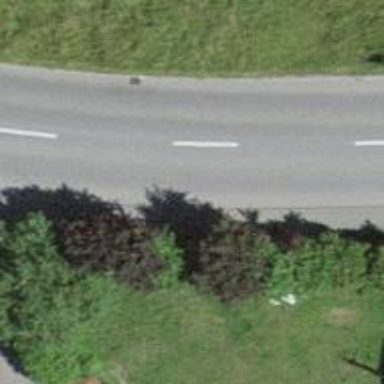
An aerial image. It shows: Tertiary road with asphalt surface. The road has cycle lane on the left side.